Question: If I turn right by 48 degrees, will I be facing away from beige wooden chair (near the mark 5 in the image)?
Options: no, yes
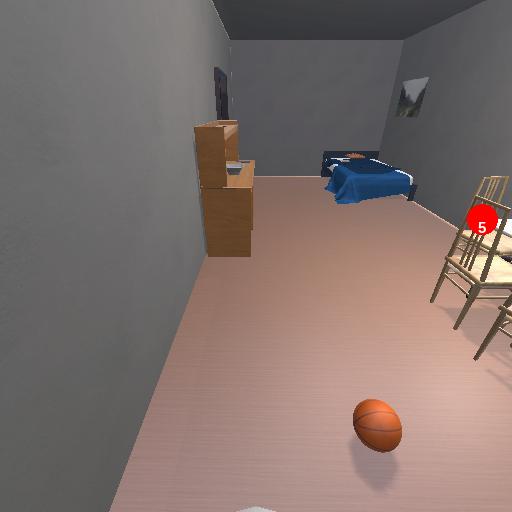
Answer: no